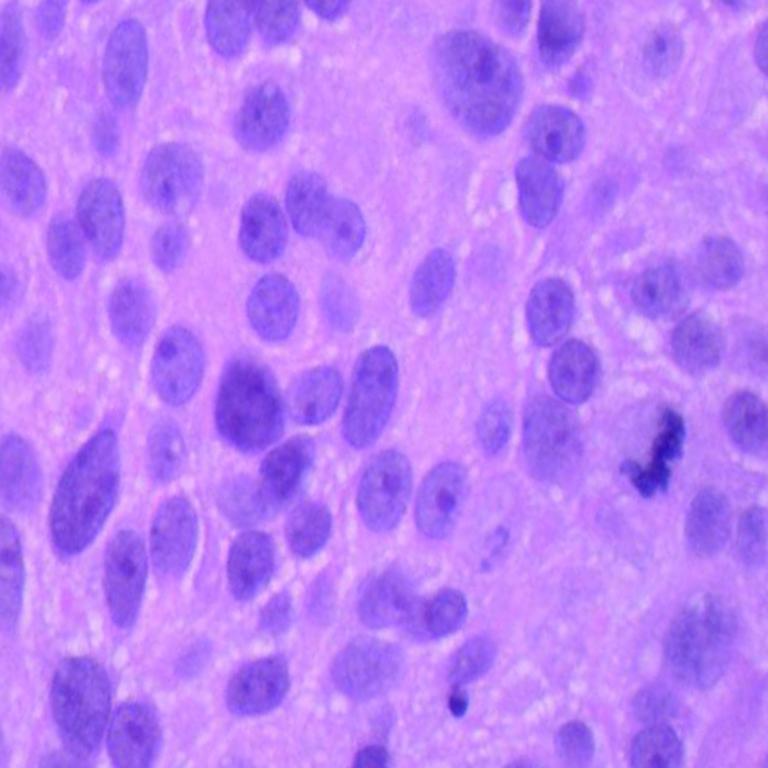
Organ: lung
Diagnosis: squamous carcinomas